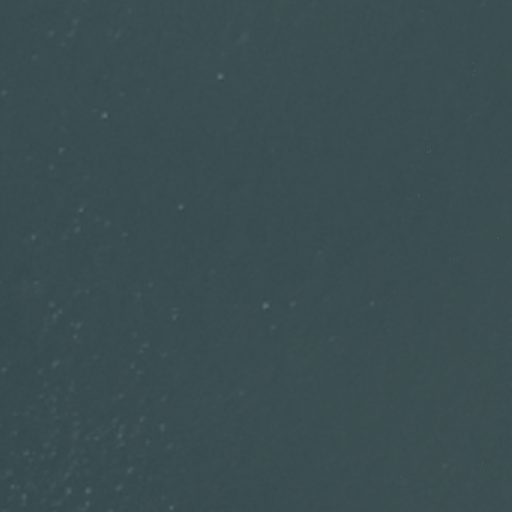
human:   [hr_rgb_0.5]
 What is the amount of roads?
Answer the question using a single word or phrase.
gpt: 1

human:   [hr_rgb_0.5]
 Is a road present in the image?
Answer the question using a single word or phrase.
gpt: yes

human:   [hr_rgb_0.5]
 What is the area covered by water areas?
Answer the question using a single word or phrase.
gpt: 10618m2

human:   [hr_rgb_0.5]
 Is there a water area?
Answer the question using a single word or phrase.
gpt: yes

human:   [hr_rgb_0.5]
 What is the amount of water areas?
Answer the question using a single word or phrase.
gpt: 1

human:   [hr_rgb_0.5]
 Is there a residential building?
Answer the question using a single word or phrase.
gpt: no

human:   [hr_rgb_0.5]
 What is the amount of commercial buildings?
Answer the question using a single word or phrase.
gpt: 0

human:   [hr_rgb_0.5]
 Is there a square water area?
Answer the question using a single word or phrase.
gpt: no

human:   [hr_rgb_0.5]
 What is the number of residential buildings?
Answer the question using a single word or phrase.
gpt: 0

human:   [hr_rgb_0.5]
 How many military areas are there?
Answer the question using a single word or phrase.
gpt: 0

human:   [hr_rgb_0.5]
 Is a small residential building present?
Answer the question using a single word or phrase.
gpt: no

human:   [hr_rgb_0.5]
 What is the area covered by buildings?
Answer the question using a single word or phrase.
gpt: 0m2

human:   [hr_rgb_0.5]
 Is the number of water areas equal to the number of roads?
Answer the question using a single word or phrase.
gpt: yes

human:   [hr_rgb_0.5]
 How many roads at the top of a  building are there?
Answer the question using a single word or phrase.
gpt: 0

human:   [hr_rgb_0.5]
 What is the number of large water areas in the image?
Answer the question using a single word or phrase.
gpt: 1

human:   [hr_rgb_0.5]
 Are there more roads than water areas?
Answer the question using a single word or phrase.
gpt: no

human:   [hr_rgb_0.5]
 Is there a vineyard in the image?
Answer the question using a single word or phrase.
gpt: no

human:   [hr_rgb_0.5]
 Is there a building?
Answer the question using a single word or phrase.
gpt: no

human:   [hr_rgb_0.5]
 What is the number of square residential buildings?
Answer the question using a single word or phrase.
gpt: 0

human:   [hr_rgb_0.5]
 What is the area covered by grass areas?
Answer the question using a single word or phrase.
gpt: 0m2

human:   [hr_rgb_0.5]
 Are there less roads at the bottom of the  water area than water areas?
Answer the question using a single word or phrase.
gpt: yes

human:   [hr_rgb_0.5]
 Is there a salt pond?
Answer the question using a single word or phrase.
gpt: no

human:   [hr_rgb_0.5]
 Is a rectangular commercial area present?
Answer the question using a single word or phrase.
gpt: no

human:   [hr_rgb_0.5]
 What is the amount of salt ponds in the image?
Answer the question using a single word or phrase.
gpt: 0

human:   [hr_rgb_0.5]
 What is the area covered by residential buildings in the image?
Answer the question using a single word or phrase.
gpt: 0m2

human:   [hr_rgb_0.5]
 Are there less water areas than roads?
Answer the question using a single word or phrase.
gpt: no

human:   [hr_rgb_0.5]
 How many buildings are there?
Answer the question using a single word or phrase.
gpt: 0

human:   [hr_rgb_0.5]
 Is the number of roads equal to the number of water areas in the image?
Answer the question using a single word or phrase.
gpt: yes

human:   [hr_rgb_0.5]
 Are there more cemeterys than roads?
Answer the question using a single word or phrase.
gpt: no

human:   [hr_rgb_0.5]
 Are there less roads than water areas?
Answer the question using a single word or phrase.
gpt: no

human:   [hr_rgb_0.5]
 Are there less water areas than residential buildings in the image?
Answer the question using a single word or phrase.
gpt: no

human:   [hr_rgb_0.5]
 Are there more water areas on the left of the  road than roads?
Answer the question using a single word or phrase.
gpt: no

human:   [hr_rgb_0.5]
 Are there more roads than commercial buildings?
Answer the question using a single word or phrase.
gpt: yes

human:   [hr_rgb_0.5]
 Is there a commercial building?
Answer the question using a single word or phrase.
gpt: no

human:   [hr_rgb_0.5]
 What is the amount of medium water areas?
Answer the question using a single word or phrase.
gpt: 0

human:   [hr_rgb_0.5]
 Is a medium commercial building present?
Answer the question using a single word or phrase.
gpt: no

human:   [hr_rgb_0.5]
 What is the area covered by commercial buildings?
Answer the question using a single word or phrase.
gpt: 0m2

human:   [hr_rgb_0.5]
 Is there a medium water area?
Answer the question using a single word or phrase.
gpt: no

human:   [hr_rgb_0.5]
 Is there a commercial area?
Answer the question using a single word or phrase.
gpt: no

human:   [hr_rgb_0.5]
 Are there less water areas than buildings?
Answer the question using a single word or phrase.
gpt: no

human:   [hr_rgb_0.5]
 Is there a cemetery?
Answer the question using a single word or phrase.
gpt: no

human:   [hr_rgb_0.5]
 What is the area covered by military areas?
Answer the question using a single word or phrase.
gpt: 0m2

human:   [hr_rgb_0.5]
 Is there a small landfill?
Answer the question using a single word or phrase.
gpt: no

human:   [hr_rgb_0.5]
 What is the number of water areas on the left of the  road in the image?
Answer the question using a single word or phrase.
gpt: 0

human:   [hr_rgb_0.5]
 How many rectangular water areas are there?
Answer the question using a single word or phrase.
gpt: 1

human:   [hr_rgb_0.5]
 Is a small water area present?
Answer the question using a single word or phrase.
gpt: no

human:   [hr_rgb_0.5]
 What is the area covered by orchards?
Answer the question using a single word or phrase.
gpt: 0m2

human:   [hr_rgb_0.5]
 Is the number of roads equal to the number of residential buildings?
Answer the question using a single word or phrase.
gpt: no

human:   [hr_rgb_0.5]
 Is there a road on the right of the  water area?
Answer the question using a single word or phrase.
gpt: yes

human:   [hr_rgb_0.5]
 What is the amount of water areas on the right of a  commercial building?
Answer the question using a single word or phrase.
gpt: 0

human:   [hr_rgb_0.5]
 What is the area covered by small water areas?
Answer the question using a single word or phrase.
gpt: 0m2

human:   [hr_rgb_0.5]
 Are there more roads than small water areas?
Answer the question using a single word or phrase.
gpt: yes

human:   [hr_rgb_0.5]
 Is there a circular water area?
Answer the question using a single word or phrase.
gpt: no

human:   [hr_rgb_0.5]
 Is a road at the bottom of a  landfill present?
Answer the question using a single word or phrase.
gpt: no

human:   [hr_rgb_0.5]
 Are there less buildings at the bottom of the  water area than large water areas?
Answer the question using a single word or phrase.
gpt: yes

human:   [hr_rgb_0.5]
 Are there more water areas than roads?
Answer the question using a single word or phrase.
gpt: no

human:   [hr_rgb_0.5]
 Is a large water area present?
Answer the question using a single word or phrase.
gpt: yes

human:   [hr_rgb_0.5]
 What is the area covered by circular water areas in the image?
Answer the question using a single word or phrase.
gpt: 0m2

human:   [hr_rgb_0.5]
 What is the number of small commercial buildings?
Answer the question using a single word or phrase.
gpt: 0

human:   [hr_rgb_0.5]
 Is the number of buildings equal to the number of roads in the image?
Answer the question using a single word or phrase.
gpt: no

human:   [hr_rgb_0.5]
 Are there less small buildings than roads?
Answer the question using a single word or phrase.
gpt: yes

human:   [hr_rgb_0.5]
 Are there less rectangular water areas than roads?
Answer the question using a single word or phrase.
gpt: no

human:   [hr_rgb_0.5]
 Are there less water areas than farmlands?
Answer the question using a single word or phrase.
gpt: no

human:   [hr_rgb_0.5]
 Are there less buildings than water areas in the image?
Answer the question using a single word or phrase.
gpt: yes